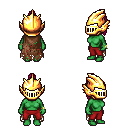
a pixel art fantasy rpg character, female body template, orc, green skin, brown tattered cape, red pants, pink long topknot hairstyle, gold helm, bracelets, four views (front, back, left, right), 2x2 character sprite sheet, small pixel art, hard edges, no anti-aliasing